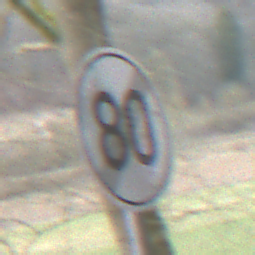
Verkehrszeichen: EndeGeschwindigkeit80
Umgebung: Outdoor, Nature
Tageszeit: MorningAfternoon
Wetter: PartlyCloudy
Licht: Natural
Jahreszeit: NotSpecified
Kontrast: LowContrast